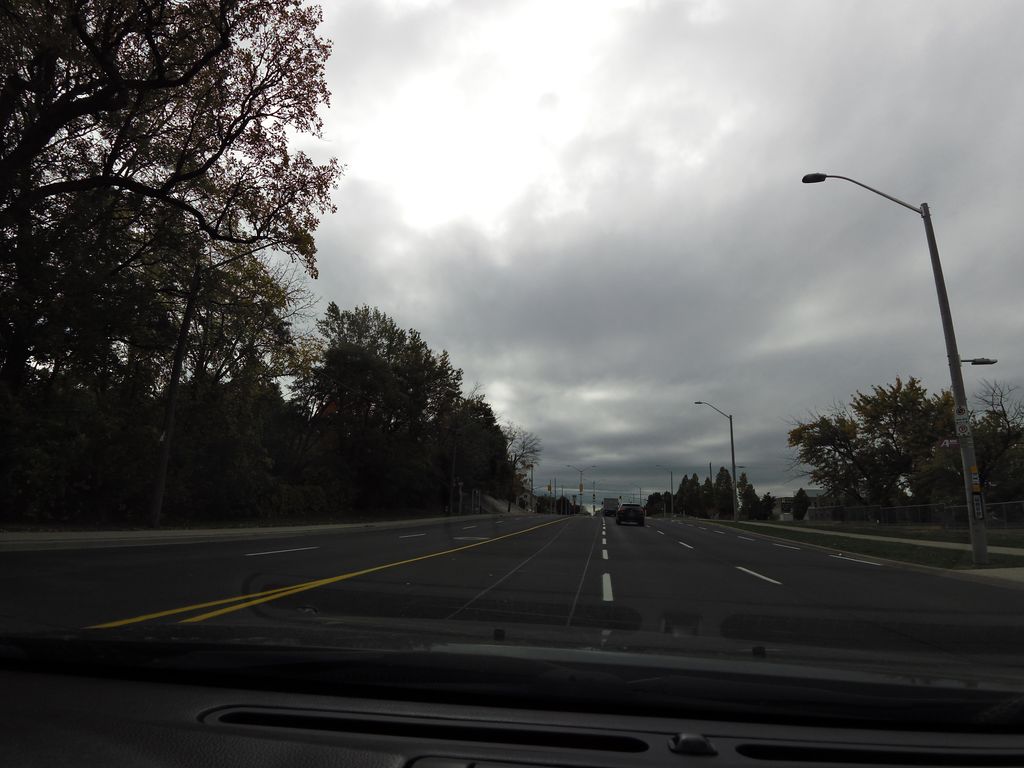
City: hamilton